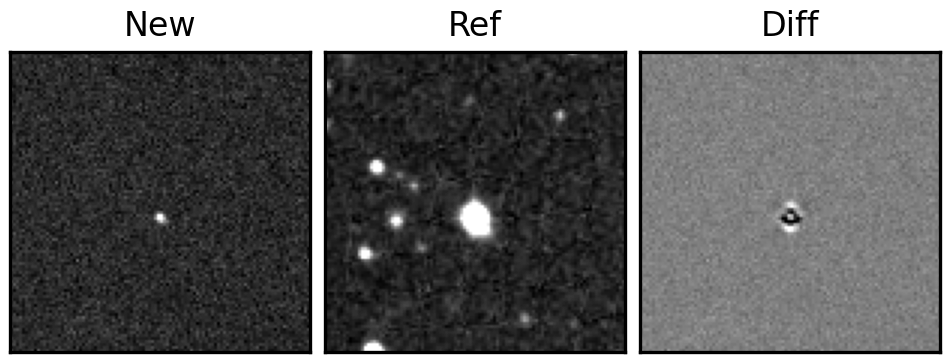
Label: bogus